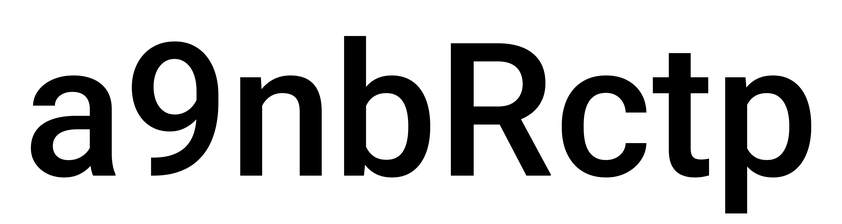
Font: Roboto_Medium